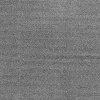
Atmospheric dust classification: dusty